Question: I might have missed something here, but I feel like I've done every thing possible according FontAwesome's instructions, but I simply cannot get that beautiful smooth font working. My font is less smooth and I don't even think it's set to FontAwesome.
Here's a picture showing my problem in Firefox. It's the same in IE9.

I am using ASP.NET MVC 4 and Bootstrap (less) and FontAwesome (less) with BundleTransformer.
Here's my BundleConfig class:
'''
public class BundleConfig
{
public static void RegisterBundles(BundleCollection bundles)
{
var cssTransformer = new CssTransformer();
var jsTransformer = new JsTransformer();
var nullOrderer = new NullOrderer();
var modernizrBundle = new Bundle("~/bundles/modernizr")
.Include("~/Scripts/modernizr-*");
modernizrBundle.Transforms.Add(jsTransformer);
modernizrBundle.Orderer = nullOrderer;
var jsBundle = new Bundle("~/bundles/js")
.Include("~/Scripts/jquery-{version}.min.js")
.Include("~/Scripts/bootstrap.js");
jsBundle.Transforms.Add(jsTransformer);
jsBundle.Orderer = nullOrderer;
var cssBundle = new Bundle("~/bundles/css")
.Include("~/Content/less/bootstrap.less")
.Include("~/Content/less/responsive.less");
cssBundle.Transforms.Add(cssTransformer);
cssBundle.Orderer = nullOrderer;
bundles.Add(modernizrBundle);
bundles.Add(jsBundle);
bundles.Add(cssBundle);
BundleTable.EnableOptimizations = true;
}
}
'''
I have edited the bootstrap.less file to include '@import "font-awesome.less";' instead of '@import "sprites.less";', and I have corrected the path to the FontAwesome font directory in font-awesome.less ('@FontAwesomePath: "../font";').
The generated source code of my page:
'''
<!DOCTYPE html>
<html>
<head>
<meta charset="utf-8" />
<meta name="viewport" content="width=device-width" />
<title></title>
<link href="/bundles/css?v=PzV9CBTBs7_DCIpcfH8cCcOoepY8EiM_IKgyY6a02Mw1" rel="stylesheet"/>
<script src="/bundles/modernizr?v=N72c_KKpFDVtSEIZ3CtjgoN7eDH9Wa28lL9Ncn1mtUw1"></script>
</head>
<body>
<div>
<p>
<a class="btn btn-success" href="#"><i class="icon-shopping-cart icon-large"></i> Checkout</a>
</p>
<script src="/bundles/js?v=7PBTQq6BUbxyT95hBnk4xN3Qb852Tl2pCmQoTS6PuLs1"></script>
</div>
</body>
</html>
'''
I have verified that the font path in the generated css points to the correct FontAwesome font files and they are there. Firefox confirms this when loading the page:
'''
[12:24:45.372] GET http://localhost:57700/ [HTTP/1.1 200 OK 1040ms]
[12:24:46.457] GET http://localhost:57700/bundles/css?v=PzV9CBTBs7_DCIpcfH8cCcOoepY8EiM_IKgyY6a02Mw1 [HTTP/1.1 200 OK 7ms]
[12:24:46.458] GET http://localhost:57700/bundles/modernizr?v=N72c_KKpFDVtSEIZ3CtjgoN7eDH9Wa28lL9Ncn1mtUw1 [HTTP/1.1 200 OK 5ms]
[12:24:46.459] GET http://localhost:57700/bundles/js?v=7PBTQq6BUbxyT95hBnk4xN3Qb852Tl2pCmQoTS6PuLs1 [HTTP/1.1 200 OK 12ms]
[12:24:47.695] GET http://localhost:57700/Content/font/fontawesome-webfont.woff?v=3.0.1 [HTTP/1.1 200 OK 2ms]
'''
I tried setting the font-family of the link to FontAwesome, but then the font is totally off.
What am I missing here?
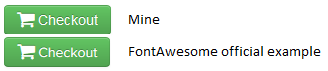
Answer: Fontawesome is just for the icons and not for the text. So in your example, only the cart is being generated by the FontAwesome font which looks fine to me.
The 'Checkout' text is generated by from the body, btn and btn-success classes. On their site FontAwesome has customized these from the base Bootstrap classes by modifying the bootstrap classes.
I'd recommend leaving the base bootstrap css file intact and creating your own css stylesheet and referencing it below the core bootstrap.css stylesheet which should override the bootstrap styles. I think you only need the body, btn and btn-success classes, so all you should need to add in the custom style sheet is :
Note that the proxima-nova font is served via the Typekit webfonts service (<URL>.
'''
body {
font-family: proxima-nova,"Helvetica Neue",Helvetica,Arial,sans-serif;
font-size: 14px;
line-height: 20px;
color: #333;
}
.btn-success {
color: #fff;
text-shadow: 0 -1px 0 rgba(0,0,0,0.25);
background-color: #5bb75b;
background-image: -moz-linear-gradient(top,#62c462,#51a351);
background-image: -webkit-gradient(linear,0 0,0 100%,from(#62c462),to(#51a351));
background-image: -webkit-linear-gradient(top,#62c462,#51a351);
background-image: -o-linear-gradient(top,#62c462,#51a351);
background-image: linear-gradient(to bottom,#62c462,#51a351);
background-repeat: repeat-x;
filter: progid:DXImageTransform.Microsoft.gradient(startColorstr='#ff62c462',endColorstr='#ff51a351',GradientType=0);
border-color: #51a351 #51a351 #387038;
border-color: rgba(0,0,0,0.1) rgba(0,0,0,0.1) rgba(0,0,0,0.25);
filter: progid:DXImageTransform.Microsoft.gradient(enabled = false);
}
.btn {
display: inline-block;
padding: 4px 12px;
margin-bottom: 0;
font-size: 14px;
line-height: 20px;
text-align: center;
vertical-align: middle;
cursor: pointer;
color: #333;
text-shadow: 0 1px 1px rgba(255,255,255,0.75);
background-color: #f5f5f5;
background-image: -moz-linear-gradient(top,#fff,#e6e6e6);
background-image: -webkit-gradient(linear,0 0,0 100%,from(#fff),to(#e6e6e6));
background-image: -webkit-linear-gradient(top,#fff,#e6e6e6);
background-image: -o-linear-gradient(top,#fff,#e6e6e6);
background-image: linear-gradient(to bottom,#fff,#e6e6e6);
background-repeat: repeat-x;
filter: progid:DXImageTransform.Microsoft.gradient(startColorstr='#ffffffff',endColorstr='#ffe6e6e6',GradientType=0);
border-color: #e6e6e6 #e6e6e6 #bfbfbf;
border-color: rgba(0,0,0,0.1) rgba(0,0,0,0.1) rgba(0,0,0,0.25);
filter: progid:DXImageTransform.Microsoft.gradient(enabled = false);
border: 1px solid #bbb;
border-bottom-color: #a2a2a2;
-webkit-border-radius: 4px;
-moz-border-radius: 4px;
border-radius: 4px;
-webkit-box-shadow: inset 0 1px 0 rgba(255,255,255,.2),0 1px 2px rgba(0,0,0,.05);
-moz-box-shadow: inset 0 1px 0 rgba(255,255,255,.2),0 1px 2px rgba(0,0,0,.05);
box-shadow: inset 0 1px 0 rgba(255,255,255,.2),0 1px 2px rgba(0,0,0,.05);
}
'''